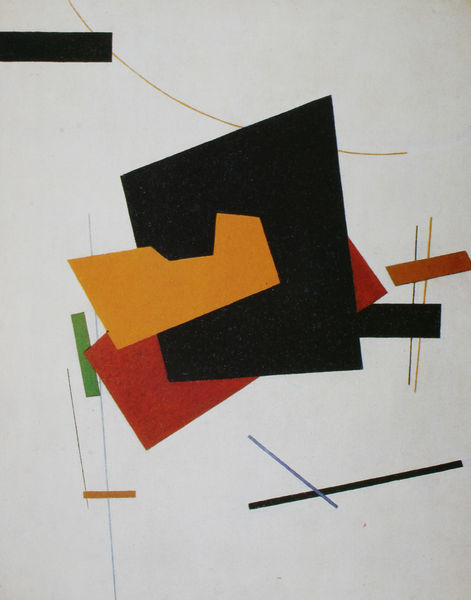
Titel: Suprematismus
Künstler: Iwan Kljun
Standort: Moskau
Institution: Tretjakow-Galerie
Schlagwörter: blau, weiß, gelb, grün, komposition, orange, schwarz, rot, malerei, ebene, fliegen, liegen, bogen, perspektive, russland, abstrakt, modern, formen, linien, figuren, streifen, striche, rechtecke, bögen, rechteck, linie, strich, halbkreis, viertelkreis, quadrate, kurve, geometrisch, geometrie, quadrat, kandinsky, konstruktivismus, verteilt, ebenen, überkreuz, vielecke, kreuzen, verquer, fläce, grüner vorhangn